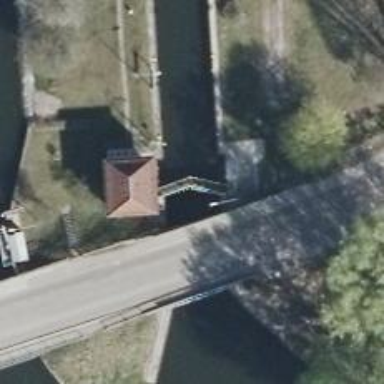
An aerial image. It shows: Lock gate on waterway.